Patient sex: M
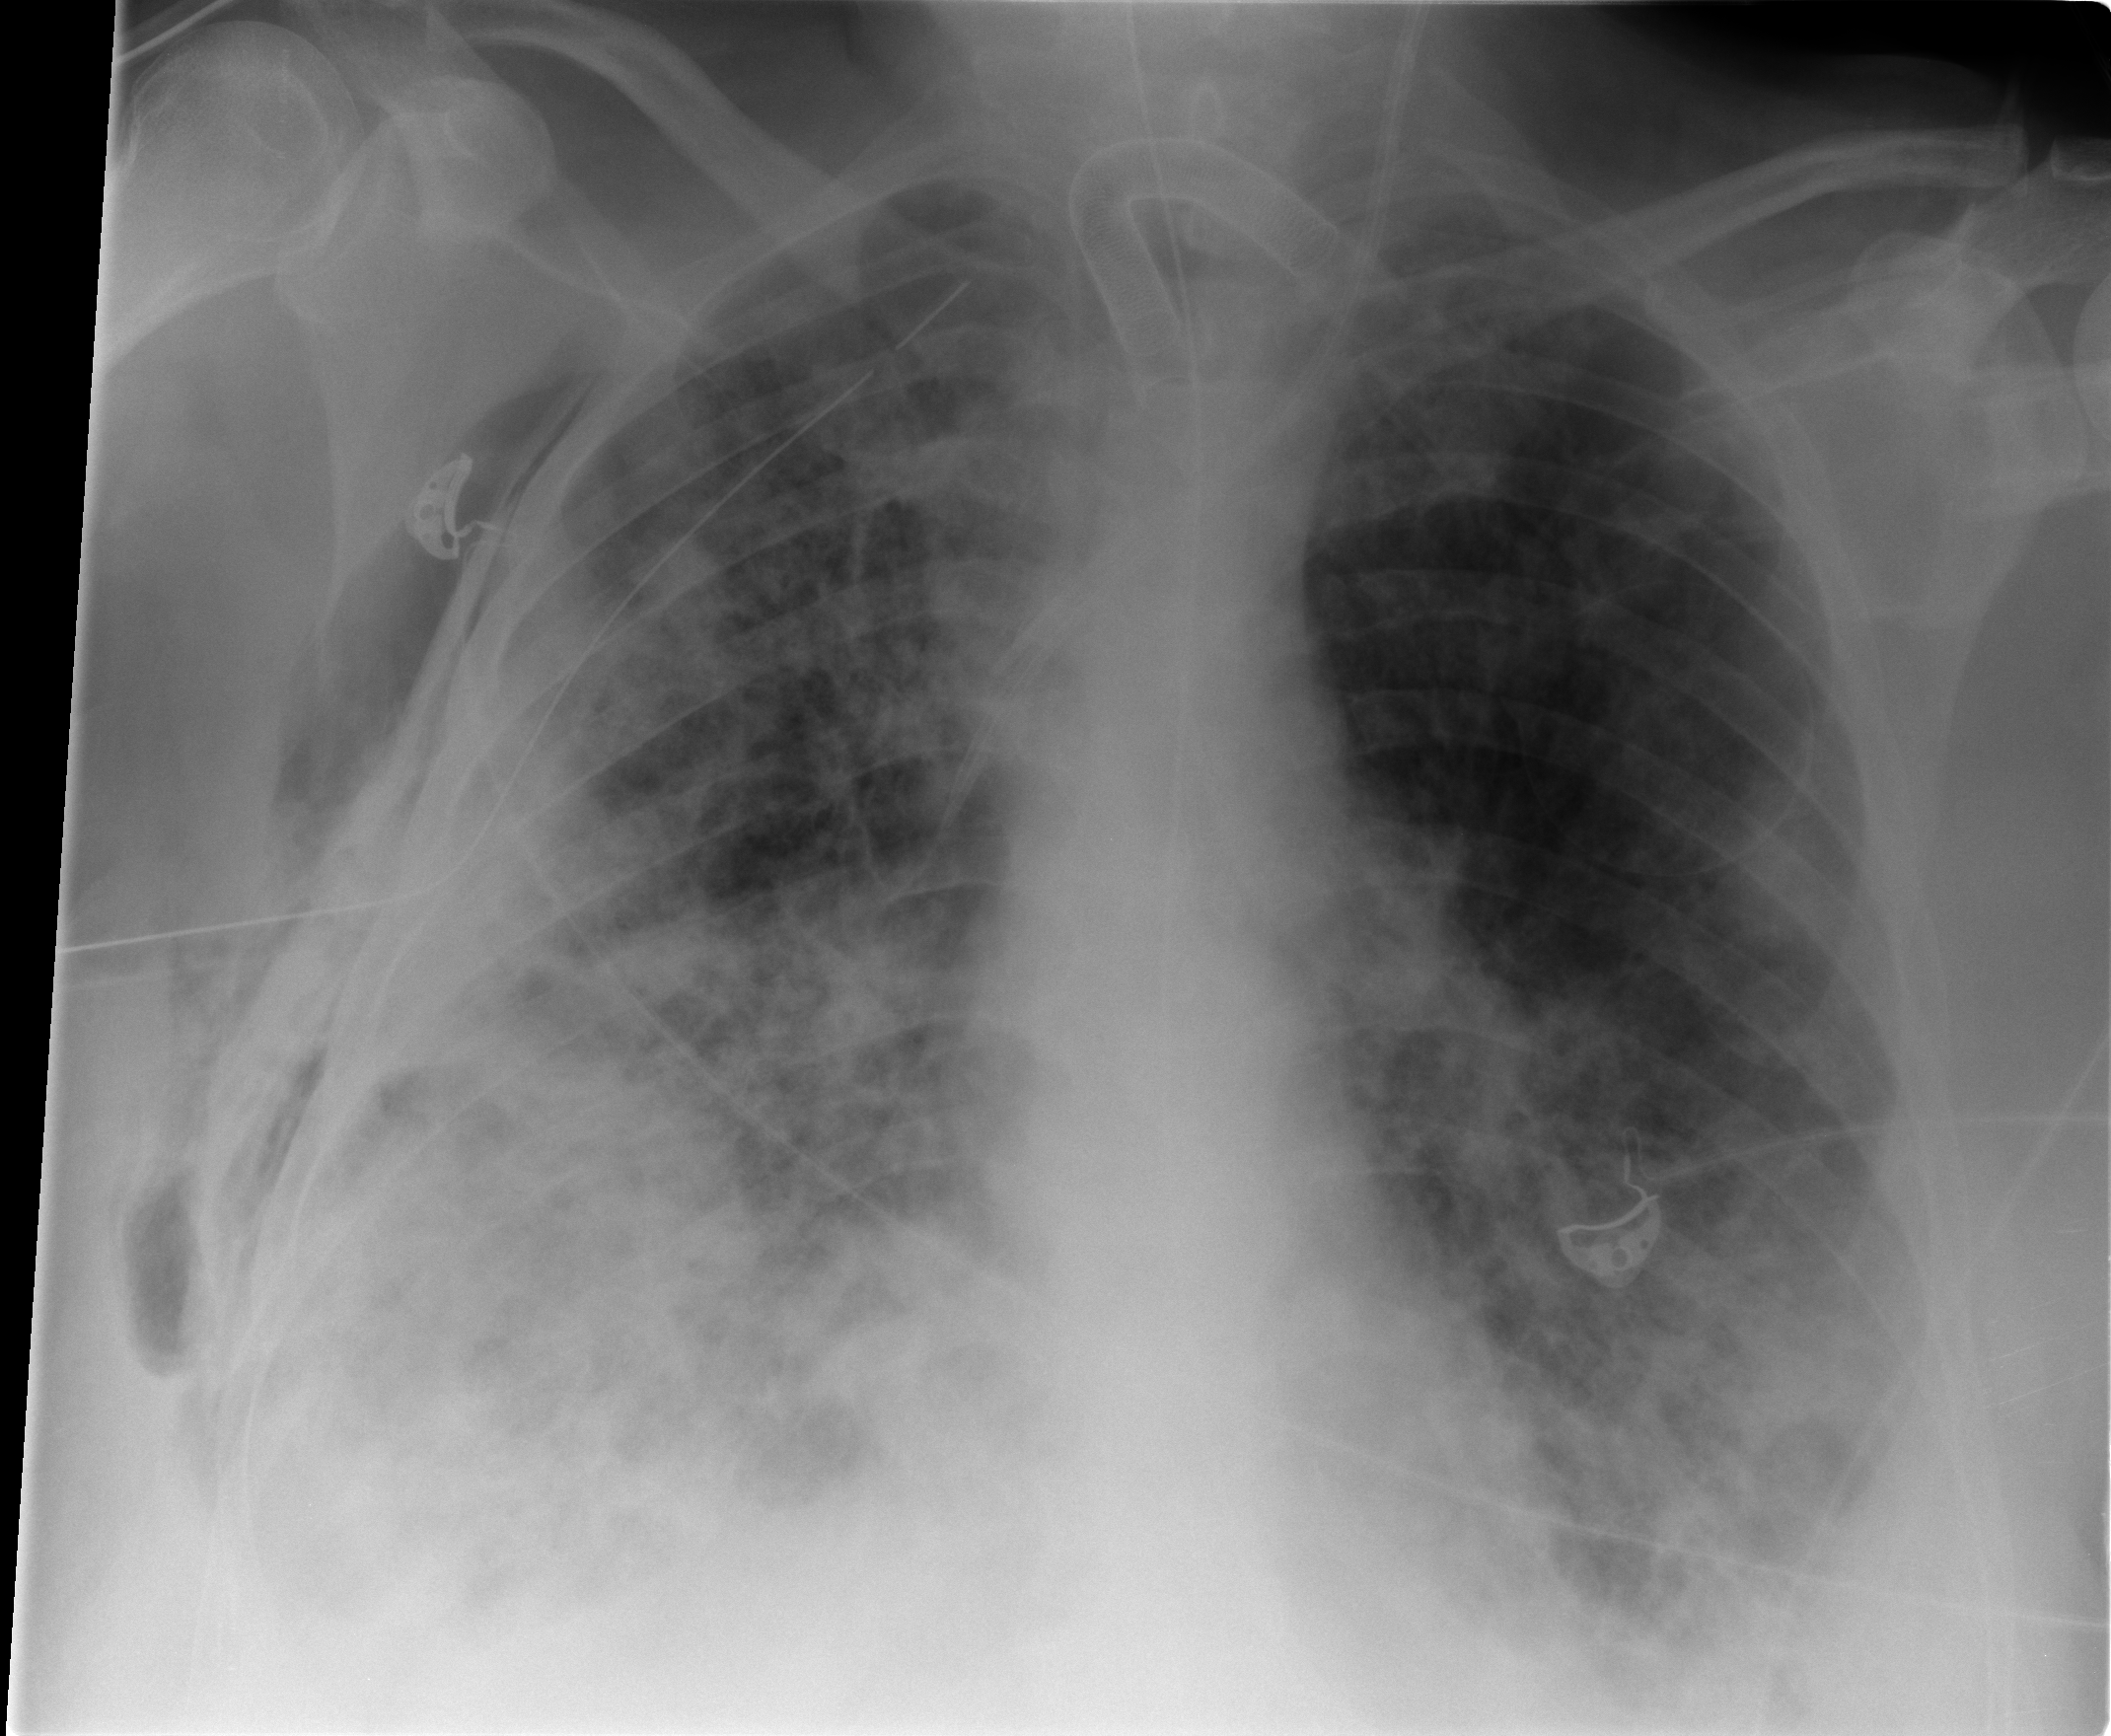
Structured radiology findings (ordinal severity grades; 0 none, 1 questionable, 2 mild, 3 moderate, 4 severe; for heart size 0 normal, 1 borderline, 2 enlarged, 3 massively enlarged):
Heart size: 1
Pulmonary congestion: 2
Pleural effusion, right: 3
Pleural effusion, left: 2
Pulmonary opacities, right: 4
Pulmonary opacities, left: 3
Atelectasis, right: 4
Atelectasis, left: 3